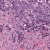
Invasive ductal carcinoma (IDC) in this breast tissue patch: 1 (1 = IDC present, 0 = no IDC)